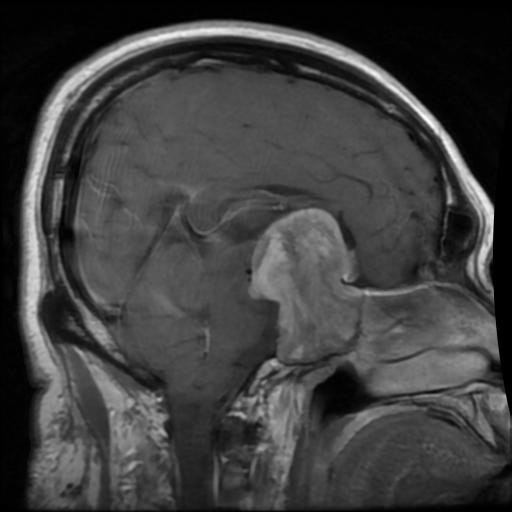
Label: pituitary